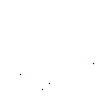
Particle: proton